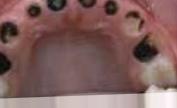
Condition: Caries